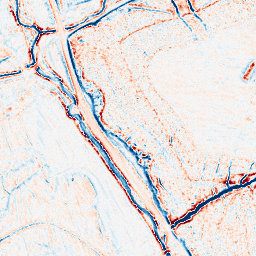
Category: edge_preserving
Decomposition family: bilateral
Decomposition parameters: d: 9
sigma_color: 50
sigma_space: 100
Upsampling method: quintic
Upsampling parameters: scale: 8
Upsampling scale: 8